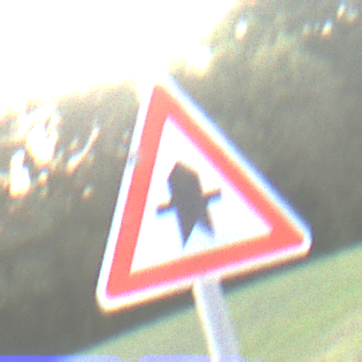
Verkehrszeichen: Vorfahrt
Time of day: SunriseSunset
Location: Outdoor (Nature)
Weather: PartlyCloudy
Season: NotSpecified
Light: Natural